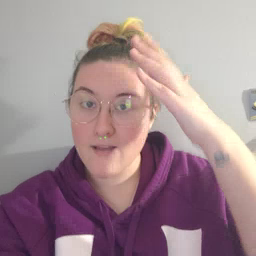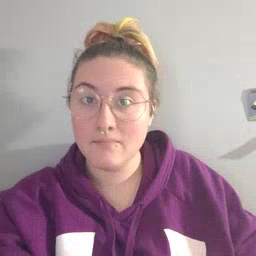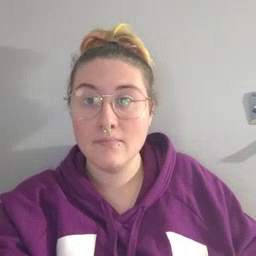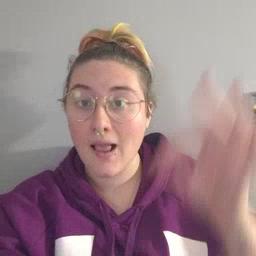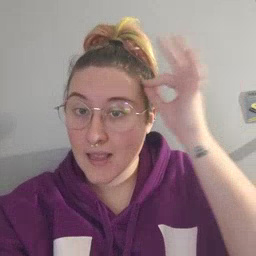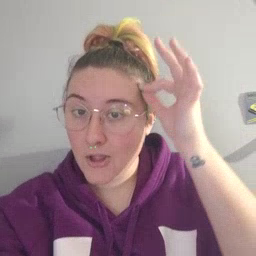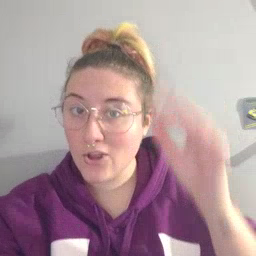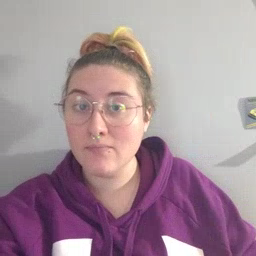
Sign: hair